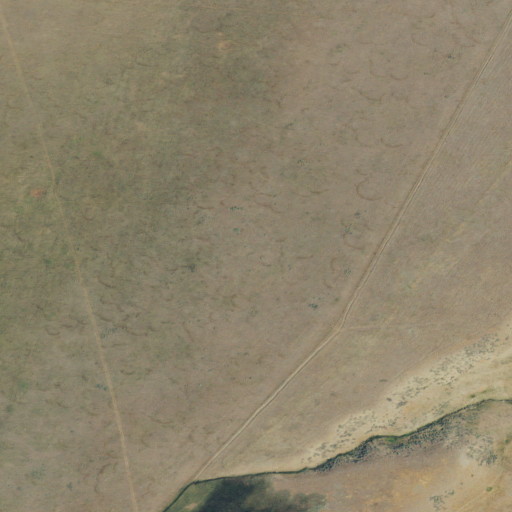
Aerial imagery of bench in Montana named Coleman Bench containing grassland and shrub